Question: So this is a simple app that gets two text inputs from the user, and on the button click it creates the notification. Here's the code:
'''
package com.dewey.notifymanager;
import android.os.Bundle;
import android.app.Activity;
import android.app.Notification;
import android.app.NotificationManager;
import android.content.Context;
import android.view.Menu;
import android.view.View;
import android.widget.Button;
import android.widget.EditText;
import android.widget.TextView;
public class MainActivity extends Activity {
@Override
public void onCreate(Bundle savedInstanceState) {
super.onCreate(savedInstanceState);
setContentView(R.layout.activity_main);
final Button button = (Button) findViewById(R.id.button1);
final TextView texty = (TextView) findViewById(R.id.textView2);
final EditText input = (EditText) findViewById(R.id.editText1);
final EditText input2 = (EditText) findViewById(R.id.editText2);
button.setOnClickListener(new View.OnClickListener() {
public void onClick(View v) {
String notificationmessage = input.getText().toString();
String notificationdetails = input2.getText().toString();
texty.setText("Notification Created");
displayNotification(notificationmessage, notificationdetails);
}
});
}
@Override
protected void onStart() {
super.onStart();
}
@Override
public boolean onCreateOptionsMenu(Menu menu) {
getMenuInflater().inflate(R.menu.activity_main, menu);
return true;
}
public void displayNotification(String msg,String details)
{
NotificationManager manager = (NotificationManager) getSystemService(Context.NOTIFICATION_SERVICE);
Notification notification = new Notification(R.drawable.ic_launcher, msg, System.currentTimeMillis());
notification.setLatestEventInfo(this, msg, details, null);
int num = 0;
manager.notify(num, notification);
}
}
'''
The app works on the emulator and displays the notification:

But when I run it on a phone the notification doesn't display on button click, and when I run it on a phone running Android 2.3 the app crashes and unexpectedly stops on button click.
Here's the logcat:
'''
01-09 13:21:29.653: D/AndroidRuntime(981): >>>>>> AndroidRuntime START com.android.internal.os.RuntimeInit <<<<<<
01-09 13:21:29.653: D/AndroidRuntime(981): CheckJNI is ON
01-09 13:21:30.773: D/AndroidRuntime(981): Calling main entry com.android.commands.pm.Pm
01-09 13:21:30.832: D/AndroidRuntime(981): Shutting down VM
01-09 13:21:30.842: D/dalvikvm(981): GC_CONCURRENT freed 101K, 78% free 462K/2048K, paused 1ms+2ms
01-09 13:21:30.853: D/dalvikvm(981): Debugger has detached; object registry had 1 entries
01-09 13:21:30.872: I/AndroidRuntime(981): NOTE: attach of thread 'Binder Thread #3' failed
01-09 13:21:31.863: D/AndroidRuntime(994): >>>>>> AndroidRuntime START com.android.internal.os.RuntimeInit <<<<<<
01-09 13:21:31.863: D/AndroidRuntime(994): CheckJNI is ON
01-09 13:21:32.912: D/AndroidRuntime(994): Calling main entry com.android.commands.am.Am
01-09 13:21:32.952: I/ActivityManager(85): Force stopping package com.dewey.notifymanager uid=10040
01-09 13:21:32.952: I/Process(85): Sending signal. PID: 965 SIG: 9
01-09 13:21:32.973: I/ActivityManager(85): Force finishing activity ActivityRecord{415d64e0 com.dewey.notifymanager/.MainActivity}
01-09 13:21:33.002: W/InputDispatcher(85): channel '4160dde0 com.dewey.notifymanager/com.dewey.notifymanager.MainActivity (server)' ~ Consumer closed input channel or an error occurred. events=0x8
01-09 13:21:33.002: E/InputDispatcher(85): channel '4160dde0 com.dewey.notifymanager/com.dewey.notifymanager.MainActivity (server)' ~ Channel is unrecoverably broken and will be disposed!
01-09 13:21:33.002: I/WindowManager(85): WIN DEATH: Window{4160dde0 com.dewey.notifymanager/com.dewey.notifymanager.MainActivity paused=true}
01-09 13:21:33.002: W/InputDispatcher(85): Attempted to unregister already unregistered input channel '4160dde0 com.dewey.notifymanager/com.dewey.notifymanager.MainActivity (server)'
01-09 13:21:33.092: I/WindowManager(85): WINDOW DIED Window{4160dde0 com.dewey.notifymanager/com.dewey.notifymanager.MainActivity paused=true}
01-09 13:21:33.092: I/ActivityManager(85): START {act=android.intent.action.MAIN cat=[android.intent.category.LAUNCHER] flg=0x10000000 cmp=com.dewey.notifymanager/.MainActivity} from pid 994
01-09 13:21:33.103: W/WindowManager(85): Failure taking screenshot for (180x300) to layer 21045
01-09 13:21:33.193: D/AndroidRuntime(994): Shutting down VM
01-09 13:21:33.223: D/dalvikvm(1004): Not late-enabling CheckJNI (already on)
01-09 13:21:33.223: I/AndroidRuntime(994): NOTE: attach of thread 'Binder Thread #3' failed
01-09 13:21:33.223: D/dalvikvm(994): GC_CONCURRENT freed 102K, 77% free 485K/2048K, paused 1ms+1ms
01-09 13:21:33.223: D/jdwp(994): Got wake-up signal, bailing out of select
01-09 13:21:33.233: D/dalvikvm(994): Debugger has detached; object registry had 1 entries
01-09 13:21:33.263: I/ActivityManager(85): Start proc com.dewey.notifymanager for activity com.dewey.notifymanager/.MainActivity: pid=1004 uid=10040 gids={}
01-09 13:21:33.733: W/NetworkManagementSocketTagger(85): setKernelCountSet(10040, 1) failed with errno -2
01-09 13:21:34.023: W/ActivityThread(1004): Application com.dewey.notifymanager is waiting for the debugger on port 8100...
01-09 13:21:34.042: I/System.out(1004): Sending WAIT chunk
01-09 13:21:34.064: I/dalvikvm(1004): Debugger is active
01-09 13:21:34.242: I/System.out(1004): Debugger has connected
01-09 13:21:34.242: I/System.out(1004): waiting for debugger to settle...
01-09 13:21:34.553: I/System.out(1004): waiting for debugger to settle...
01-09 13:21:34.752: I/System.out(1004): waiting for debugger to settle...
01-09 13:21:34.962: I/System.out(1004): waiting for debugger to settle...
01-09 13:21:35.162: I/System.out(1004): waiting for debugger to settle...
01-09 13:21:35.362: I/System.out(1004): waiting for debugger to settle...
01-09 13:21:35.563: I/System.out(1004): waiting for debugger to settle...
01-09 13:21:35.782: I/System.out(1004): waiting for debugger to settle...
01-09 13:21:36.024: I/System.out(1004): waiting for debugger to settle...
01-09 13:21:36.281: I/System.out(1004): waiting for debugger to settle...
01-09 13:21:36.525: I/System.out(1004): waiting for debugger to settle...
01-09 13:21:36.734: I/System.out(1004): waiting for debugger to settle...
01-09 13:21:36.940: I/System.out(1004): waiting for debugger to settle...
01-09 13:21:37.148: I/System.out(1004): waiting for debugger to settle...
01-09 13:21:37.357: I/System.out(1004): debugger has settled (1477)
01-09 13:21:39.322: D/dalvikvm(85): GREF has increased to 501
01-09 13:21:39.473: D/gralloc_goldfish(1004): Emulator without GPU emulation detected.
01-09 13:21:39.622: I/ActivityManager(85): Displayed com.dewey.notifymanager/.MainActivity: +6s463ms
01-09 13:21:40.053: W/NetworkManagementSocketTagger(85): setKernelCountSet(10004, 0) failed with errno -2
01-09 13:21:42.673: D/dalvikvm(85): GC_CONCURRENT freed 488K, 7% free 12839K/13767K, paused 8ms+50ms
01-09 13:21:42.862: D/dalvikvm(139): GC_CONCURRENT freed 408K, 34% free 11007K/16519K, paused 5ms+10ms
01-09 13:21:46.232: D/dalvikvm(139): GC_FOR_ALLOC freed 400K, 34% free 10990K/16519K, paused 316ms
01-09 13:21:51.422: D/PhoneStatusBar(139): panel: ACTION_DOWN at (191.000000, 2.000000) mDisabled=0x00000000
01-09 13:21:51.422: D/PhoneStatusBar(139): panel: beginning to track the user's touch, y=2 opening=true
01-09 13:21:53.452: D/PhoneStatusBar(139): panel: ACTION_UP at (277.000000, 168.000000) mDisabled=0x00000000
01-09 13:21:53.462: D/PhoneStatusBar(139): gesture: vraw=(48.303123,-210.310593) vnorm=(48.303123,-210.310593) vlinear=-215.786316
01-09 13:21:53.462: D/PhoneStatusBar(139): panel: will fling, y=204 vel=-215.78632
01-09 13:21:54.012: W/InputManagerService(85): Window already focused, ignoring focus gain of: com.android.internal.view.IInputMethodClient$Stub$Proxy@415cf110
01-09 13:21:54.412: I/ActivityManager(85): START {act=android.intent.action.MAIN cat=[android.intent.category.HOME] flg=0x10200000 cmp=com.android.launcher/com.android.launcher2.Launcher} from pid 85
01-09 13:21:54.412: W/WindowManager(85): Failure taking screenshot for (180x300) to layer 21050
01-09 13:21:54.452: W/NetworkManagementSocketTagger(85): setKernelCountSet(10004, 1) failed with errno -2
01-09 13:21:55.842: W/InputManagerService(85): Starting input on non-focused client com.android.internal.view.IInputMethodClient$Stub$Proxy@415fb440 (uid=10040 pid=1004)
01-09 13:21:55.882: W/IInputConnectionWrapper(1004): showStatusIcon on inactive InputConnection
01-09 13:21:56.974: W/NetworkManagementSocketTagger(85): setKernelCountSet(10040, 0) failed with errno -2
'''
Is it a problem with my manifest?:
'''
<uses-sdk
android:minSdkVersion="8"
android:targetSdkVersion="15" />
<application
android:icon="@drawable/ic_launcher"
android:label="@string/app_name"
android:theme="@style/AppTheme" >
<activity
android:name=".MainActivity"
android:label="@string/title_activity_main" >
<intent-filter>
<action android:name="android.intent.action.MAIN" />
<category android:name="android.intent.category.LAUNCHER" />
</intent-filter>
</activity>
</application>
'''
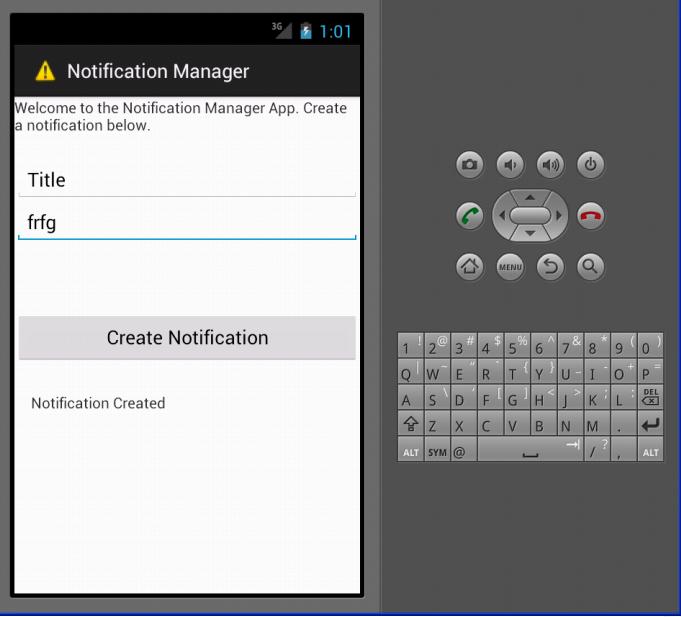
Answer: Your Application needs to set the PendingIntent, which is required by setLatestEventInfo().
So replace:
'''
notification.setLatestEventInfo(this, msg, details, null);
'''
with
'''
Intent intent = new Intent(this, MainActivity.class);
PendingIntent pendingIntent = PendingIntent.getActivity(this, 0, intent, 0);
notification.setLatestEventInfo(this, msg, details, pendingIntent);
'''
This will make your Application work, though furthermore I strongly recommend you to distiguate between Apilevels.
Your Application might look like this:
'''
public class MainActivity extends Activity {
@Override
public void onCreate(Bundle savedInstanceState) {
super.onCreate(savedInstanceState);
setContentView(R.layout.activity_main);
final Button button = (Button) findViewById(R.id.button1);
final TextView texty = (TextView) findViewById(R.id.textView2);
final EditText input = (EditText) findViewById(R.id.editText1);
final EditText input2 = (EditText) findViewById(R.id.editText2);
button.setOnClickListener(new View.OnClickListener() {
public void onClick(View v) {
String notificationmessage = input.getText().toString();
String notificationdetails = input2.getText().toString();
texty.setText("Notification Created");
displayNotification(notificationmessage, notificationdetails);
}
});
}
@Override
protected void onStart() {
super.onStart();
}
@Override
public boolean onCreateOptionsMenu(Menu menu) {
getMenuInflater().inflate(R.menu.activity_main, menu);
return true;
}
/**
* Show a notification while this service is running.
*
*/
private void displayNotification(String msg, String details) {
int num = 0;
NotificationManager manager = (NotificationManager) getSystemService(Context.NOTIFICATION_SERVICE);
Intent intent = new Intent(this, MainActivity.class);
PendingIntent pendingIntent = PendingIntent.getActivity(this, 0,
intent, 0);
int currentapiVersion = android.os.Build.VERSION.SDK_INT;
if (currentapiVersion <= 8) {
manager.notify(num,
createNotificationApi8(msg, details, pendingIntent));
} else {
manager.notify(num,
createNotificationApi14(msg, details, pendingIntent));
}
}
@TargetApi(value = 14)
private Notification createNotificationApi14(String msg, String details,
PendingIntent intent) {
Notification.Builder builder = new Builder(getApplicationContext());
builder.setSmallIcon(R.drawable.ic_launcher);
builder.setContentTitle(msg);
builder.setContentIntent(intent);
builder.setContentInfo(details);
Notification notification = builder.getNotification();
return notification;
}
@TargetApi(value = 8)
private Notification createNotificationApi8(String msg, String details,
PendingIntent intent) {
Notification notification = new Notification(R.drawable.ic_launcher,
msg, System.currentTimeMillis());
notification.setLatestEventInfo(this, msg, details, intent);
return notification;
}
}
'''
I hope this helps you, else please let me know.
Andac